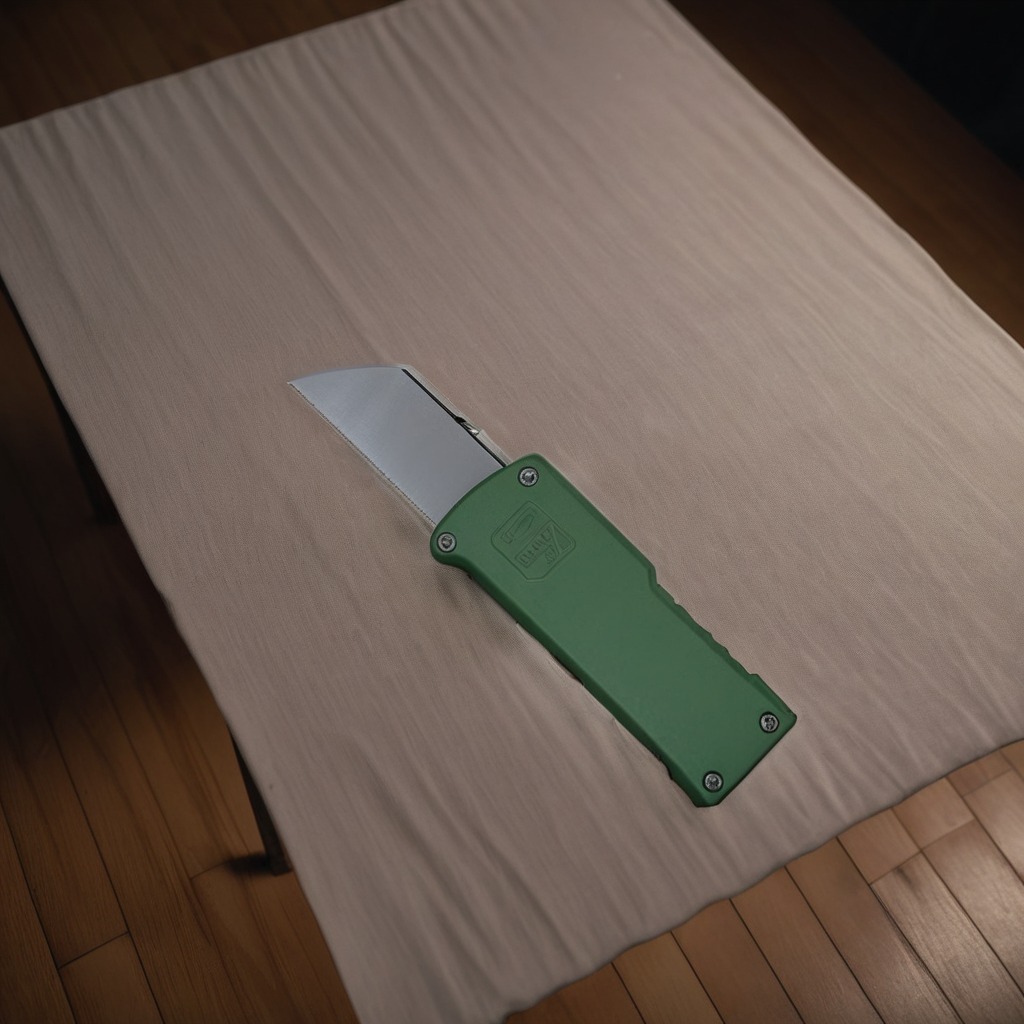
A utility knife lying on a wooden table in a workshop at night.